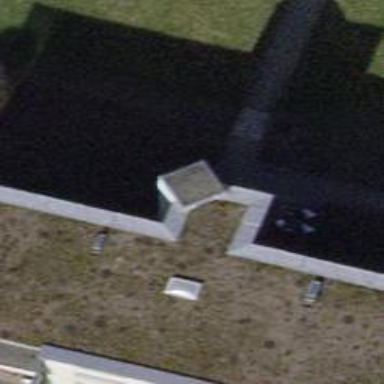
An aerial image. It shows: Set of concrete steps.